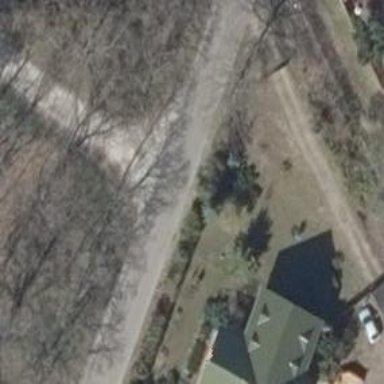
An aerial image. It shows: Paved tertiary road.